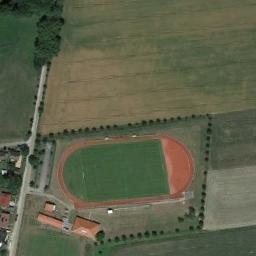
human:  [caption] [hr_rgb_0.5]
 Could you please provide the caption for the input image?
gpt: There is a road beside the ground track field .

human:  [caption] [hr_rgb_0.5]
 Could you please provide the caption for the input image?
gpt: The ground track field is surrounded by some trees and a clearing is next to the ground track field .

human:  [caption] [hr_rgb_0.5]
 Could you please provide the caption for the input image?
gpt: Track and field are built on the lawn next to the building .

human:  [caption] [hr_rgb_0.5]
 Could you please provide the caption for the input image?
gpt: There are green Spaces around the track and field .

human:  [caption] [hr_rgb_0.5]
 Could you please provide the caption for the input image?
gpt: A ground track field with a red track and a yellow lawn beside .